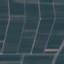
Label: PermanentCrop